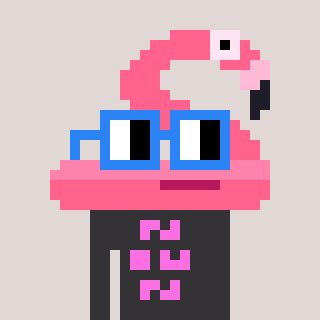
a pixel art character with square blue glasses, a flamingo-shaped head and a grayscale-colored body on a warm background